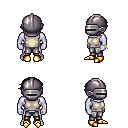
a pixel art fantasy rpg character, male body template, dark elf, purple skin, white sleeveless shirt, metal pants, brown short bangs hairstyle, metal helm, bracelets, gold boots, four views (front, back, left, right), 2x2 character sprite sheet, small pixel art, hard edges, no anti-aliasing